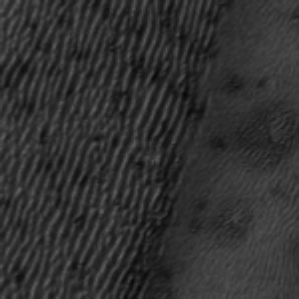
Label: frost